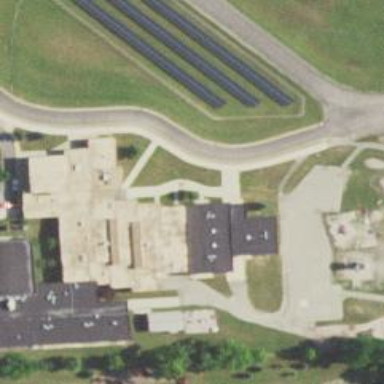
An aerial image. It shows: Kindergarten.